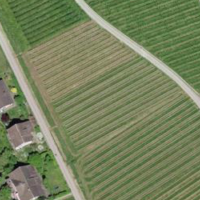
EUNIS habitat code: 40
Species observed at this site:
Rumex acetosa